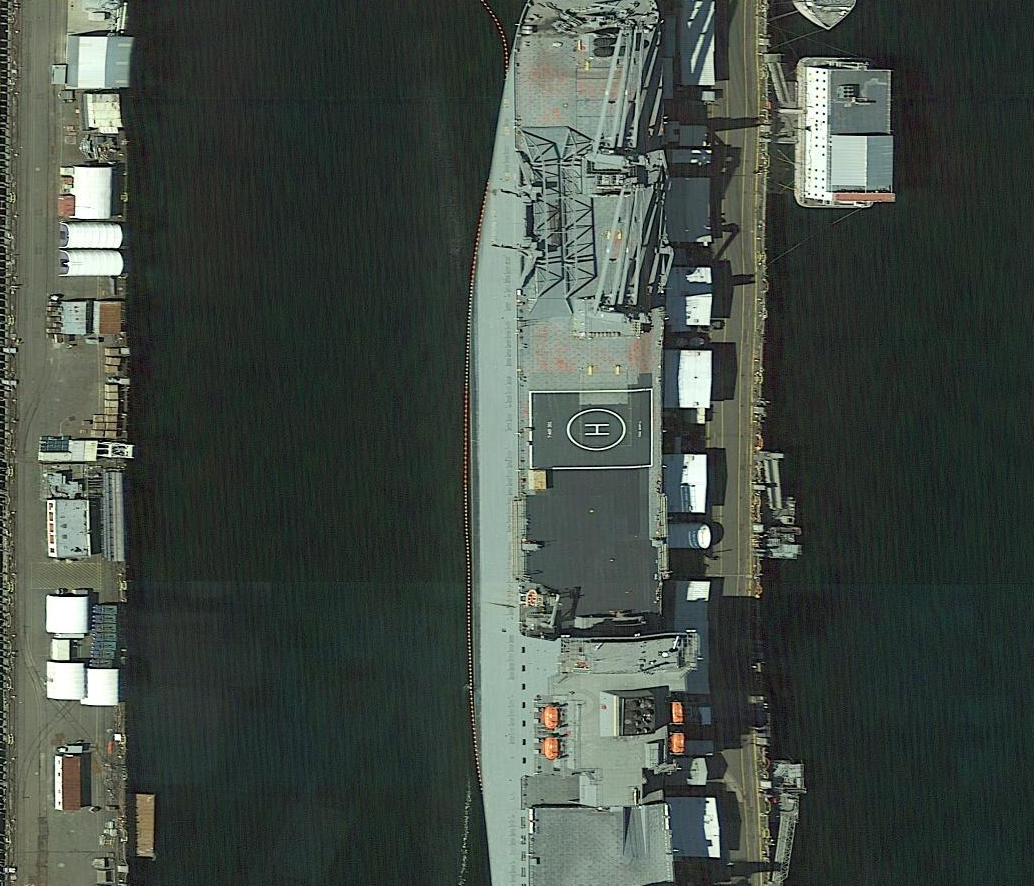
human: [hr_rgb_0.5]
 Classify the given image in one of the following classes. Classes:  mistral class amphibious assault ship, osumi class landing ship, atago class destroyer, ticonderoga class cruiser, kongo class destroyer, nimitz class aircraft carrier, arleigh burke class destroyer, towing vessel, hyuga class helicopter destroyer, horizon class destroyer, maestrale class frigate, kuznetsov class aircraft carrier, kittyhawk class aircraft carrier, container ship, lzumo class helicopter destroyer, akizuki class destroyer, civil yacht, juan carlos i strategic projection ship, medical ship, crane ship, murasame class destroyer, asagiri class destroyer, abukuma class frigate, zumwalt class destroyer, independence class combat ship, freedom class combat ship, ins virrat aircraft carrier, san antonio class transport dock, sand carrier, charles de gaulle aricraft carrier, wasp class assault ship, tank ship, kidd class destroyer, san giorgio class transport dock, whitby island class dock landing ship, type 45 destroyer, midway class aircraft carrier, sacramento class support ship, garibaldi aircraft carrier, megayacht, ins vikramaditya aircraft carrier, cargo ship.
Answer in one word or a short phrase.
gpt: Crane ship